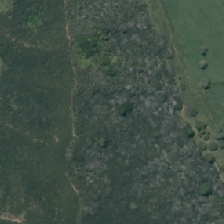
Land cover: manuka_kanuka